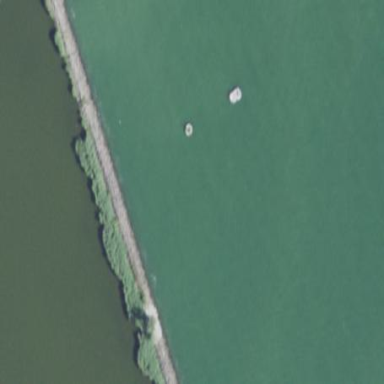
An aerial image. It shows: Breakwater made of rocks.